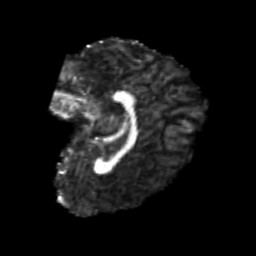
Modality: FA
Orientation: sagittal
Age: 25
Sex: female
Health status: healthy
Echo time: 0.074 s